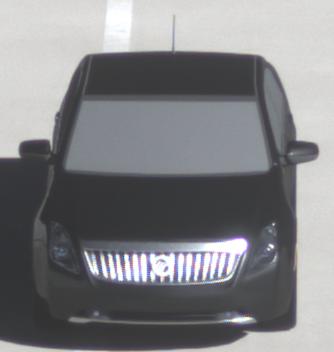
Make: Mercury
Model: Milan
Detailed model: -
Model produced from: 2009
Model produced until: 2010
Doors: 4
Color: black
Road condition: dry road
Daytime: morning or afternoon
Contrast: high contrast